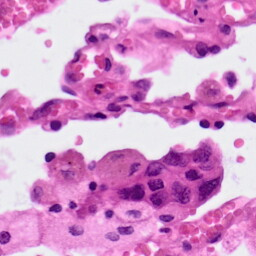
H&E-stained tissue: Lung